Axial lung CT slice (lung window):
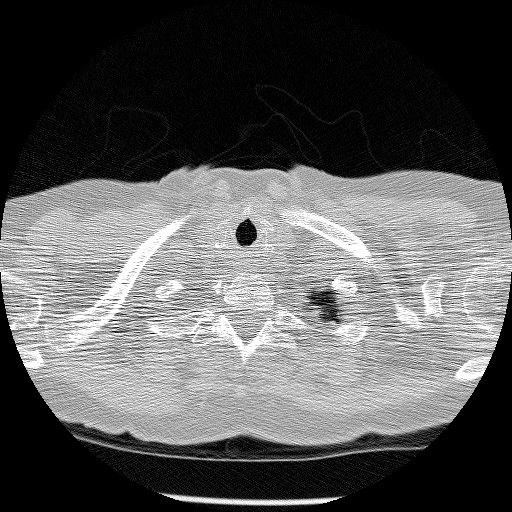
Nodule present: no